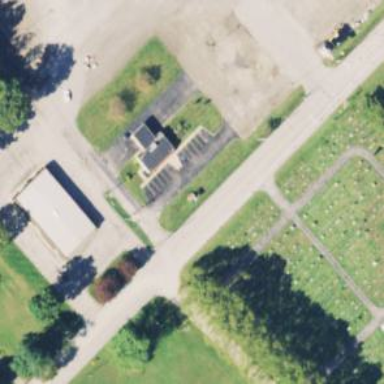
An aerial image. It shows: Veterinary facility.